Field crop: maize
Growth stage: 1
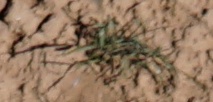
Species: lolium